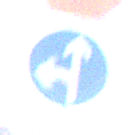
Verkehrszeichen: VorgeschriebeneFahrtrichtungGeradeausOderLinks
Zusatzzeichen oben: Stop
Umgebung: Outdoor, Special
Tageszeit: MorningAfternoon
Wetter: PartlyCloudy
Licht: Natural
Jahreszeit: NotSpecified
Kontrast: HighContrast